Question: I'm trying to create a line plot using groups and panels that superposes a symbol on the first value of each group. This attempt plots the first point of the first group only and does nothing for the other two groups.
'''
library(lattice)
foo <- data.frame(x=-100:100, y=sin(c(-100:100)*pi/4))
xyplot( y~x | y>0, foo, groups=cut(x,3),
panel = function(x, y, subscripts, ...) {
panel.xyplot(x, y, subscripts=subscripts, type='l', ...)
# almost but not quite:
panel.superpose(x[1], y[1], subscripts=subscripts, cex=c(1,0), ...)
} )
'''
General solutions would be appreciated, to allow plotting of specific points within each group and panel (e.g., first, middle, and endpoints).

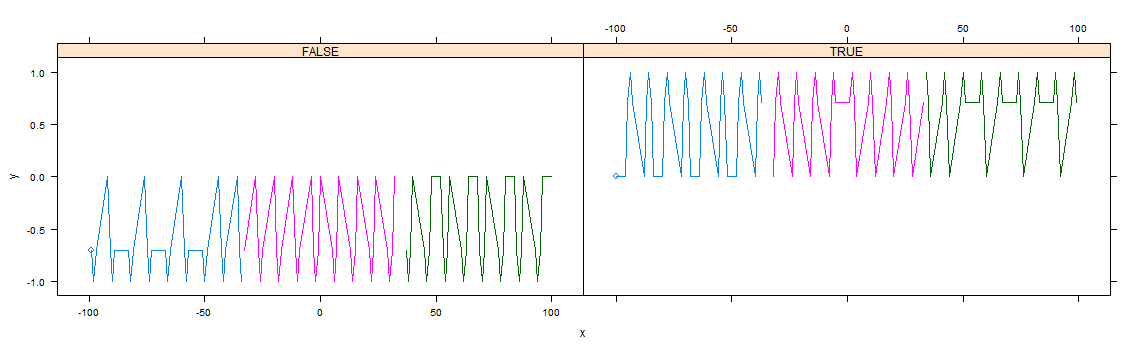
Answer: (Thanks for this good 'lattice' question.) You should use Subscripts because it is the mechanism for picking individual data points for panels : Here you want to pick the 'groups' by panel: 'groups[subscripts]'. Once you have the right grouping variables you can use it to split your data and pick the first element of each group:
'''
## first points
xx = tapply(x,groups[subscripts],'[',1)
yy = tapply(y,groups[subscripts],'[',1)
## end points
xx = tapply(x,groups[subscripts],tail,1)
yy = tapply(y,groups[subscripts],tail,1)
'''
The you plot the point using 'panel.points' (higher level than the basic 'panel.superpose').
'''
library(lattice)
foo <- data.frame(x=-100:100, y=sin(c(-100:100)*pi/4))
xyplot( y~x | y>0, foo, groups=cut(x,3),
panel = function(x, y, subscripts, groups,...) {
panel.xyplot(x, y, subscripts=subscripts, type='l',groups=groups, ...)
# Note the use 'panel.points' and the grouping using groups[subscripts]
panel.points(tapply(x,groups[subscripts],'[',1),
tapply(y,groups[subscripts],'[',1),
cex=2,pch=20, ...)
} )
'''

In case you want to color points according the color groups, you should add a groups argument to 'panel.points'. (I leave you this as an exercise)